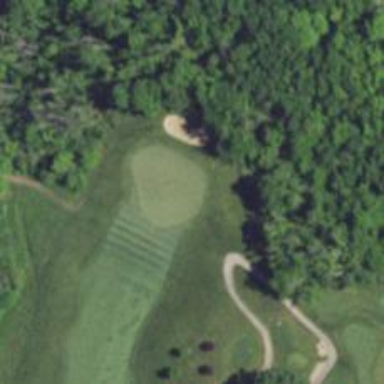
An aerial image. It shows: Golf hole.